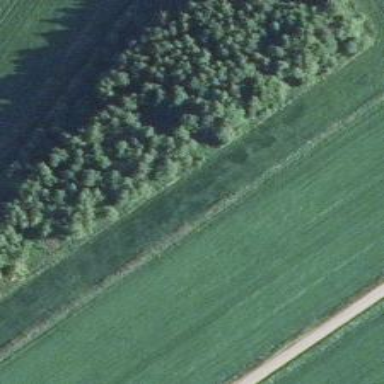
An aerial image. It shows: Forest dominated by needle-leaved trees.